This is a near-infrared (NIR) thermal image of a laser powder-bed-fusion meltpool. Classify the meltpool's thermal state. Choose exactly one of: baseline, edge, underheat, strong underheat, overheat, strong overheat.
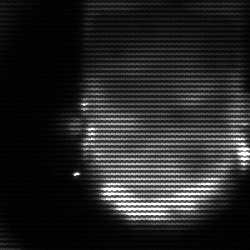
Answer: baseline